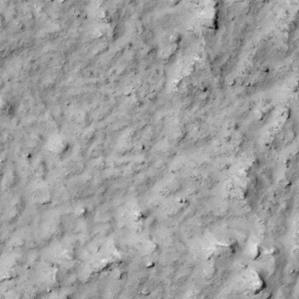
Label: non_frost